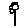
Label: flower